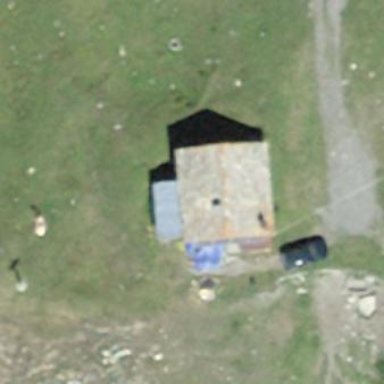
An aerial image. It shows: Detached building.